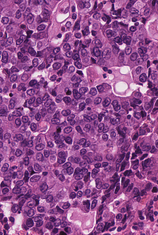
Tumor epithelial tissue: yes
Tumor-associated stroma tissue: no
Normal tissue: no